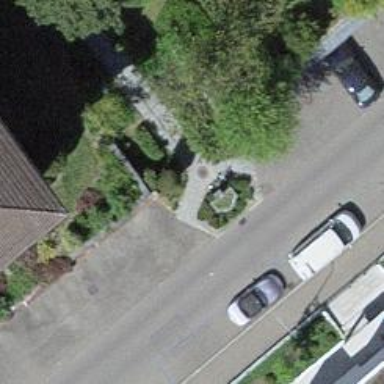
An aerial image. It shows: Footway made of paving stones.